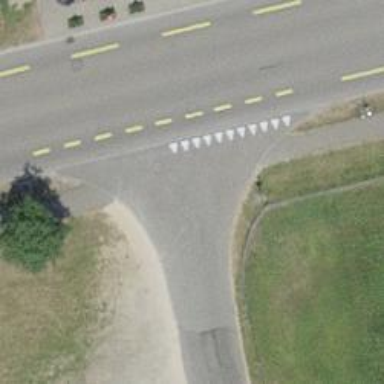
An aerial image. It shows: Road with "give way" sign.